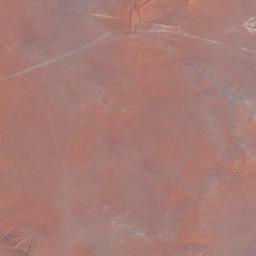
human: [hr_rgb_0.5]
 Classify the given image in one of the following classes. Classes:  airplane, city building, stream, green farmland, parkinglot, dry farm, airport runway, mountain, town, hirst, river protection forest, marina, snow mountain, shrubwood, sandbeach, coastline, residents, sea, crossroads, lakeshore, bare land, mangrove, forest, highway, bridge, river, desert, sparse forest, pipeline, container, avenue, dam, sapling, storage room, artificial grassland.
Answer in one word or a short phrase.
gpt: desert